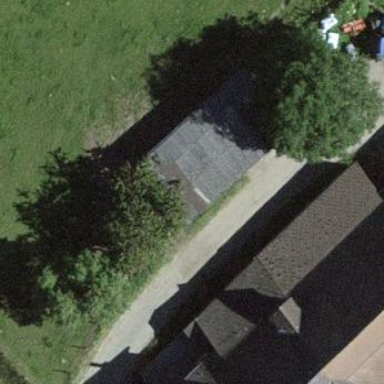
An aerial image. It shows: Barn.